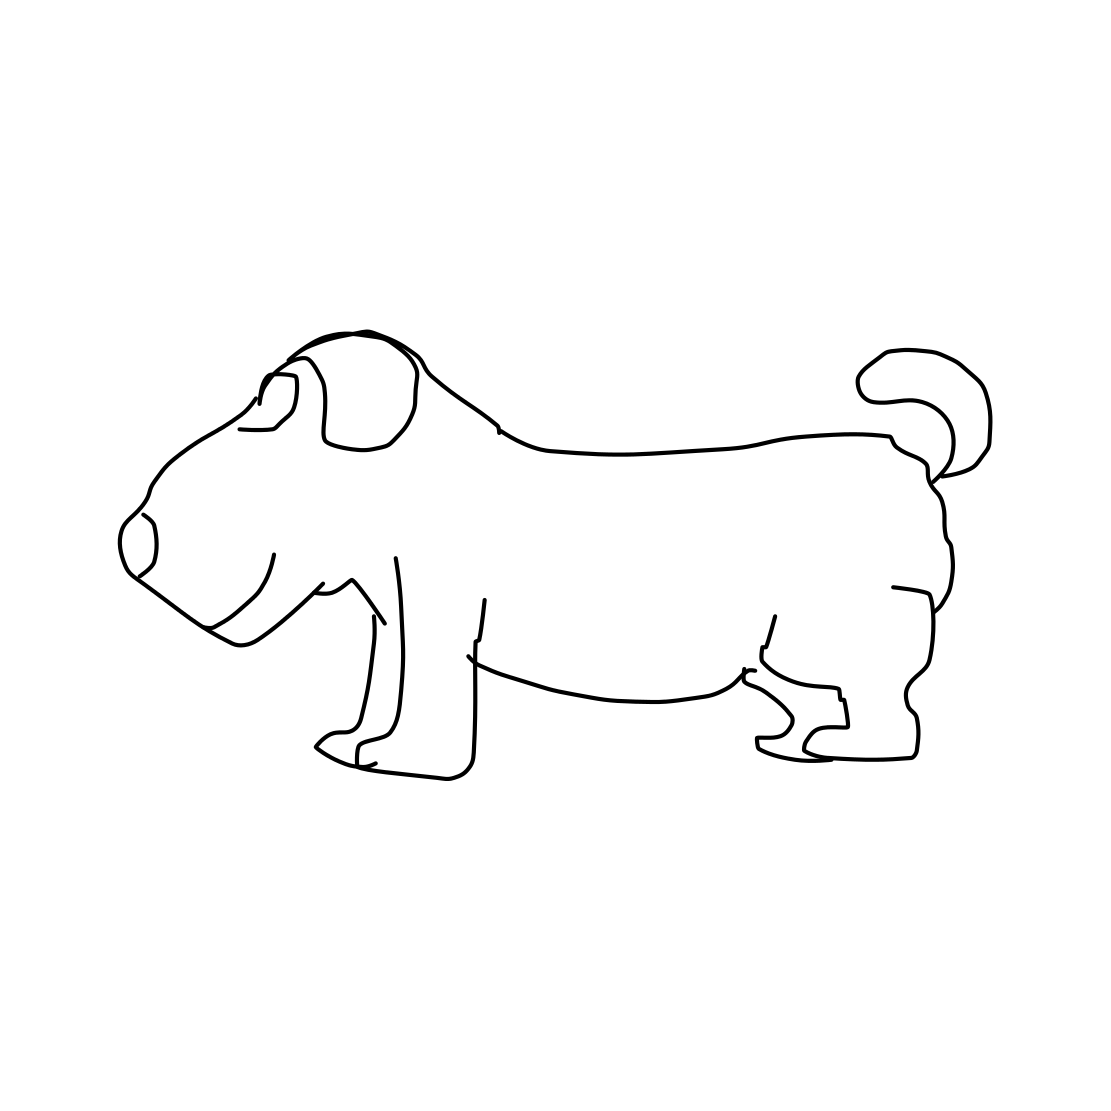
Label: dog